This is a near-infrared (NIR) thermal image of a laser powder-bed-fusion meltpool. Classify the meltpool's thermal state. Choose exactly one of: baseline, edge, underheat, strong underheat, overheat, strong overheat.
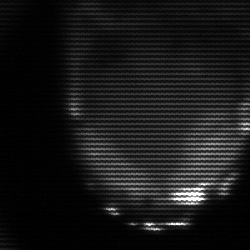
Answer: edge